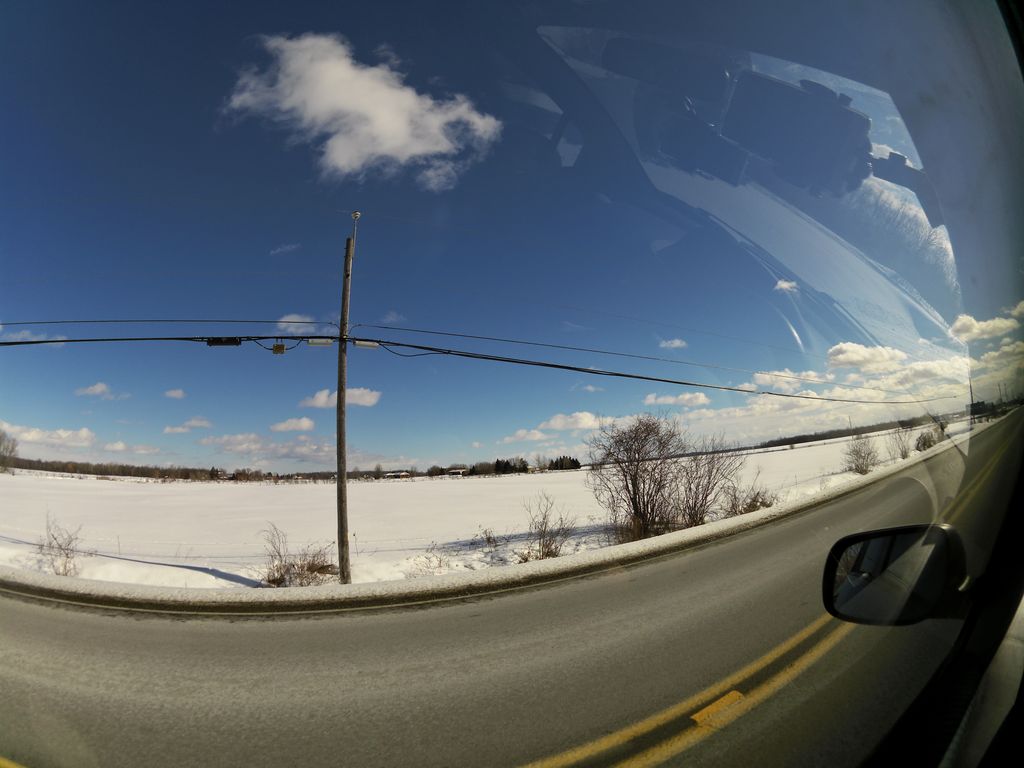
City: ottawa-gatineau